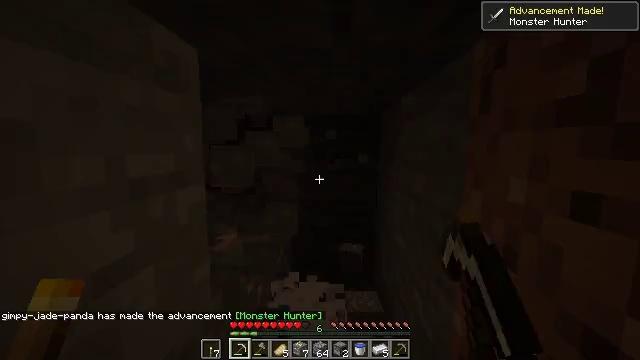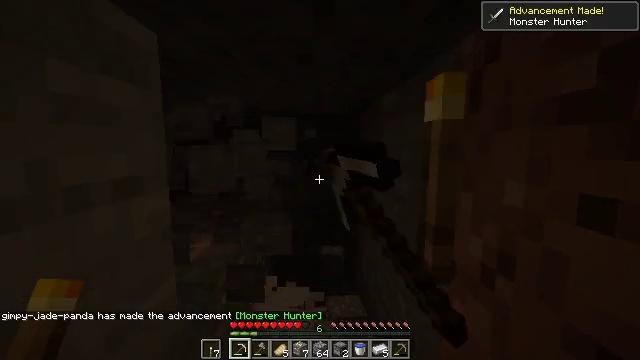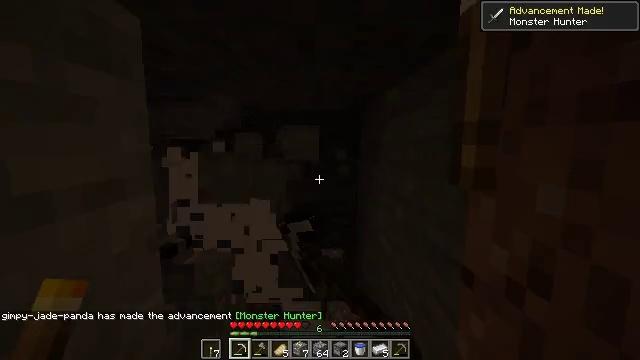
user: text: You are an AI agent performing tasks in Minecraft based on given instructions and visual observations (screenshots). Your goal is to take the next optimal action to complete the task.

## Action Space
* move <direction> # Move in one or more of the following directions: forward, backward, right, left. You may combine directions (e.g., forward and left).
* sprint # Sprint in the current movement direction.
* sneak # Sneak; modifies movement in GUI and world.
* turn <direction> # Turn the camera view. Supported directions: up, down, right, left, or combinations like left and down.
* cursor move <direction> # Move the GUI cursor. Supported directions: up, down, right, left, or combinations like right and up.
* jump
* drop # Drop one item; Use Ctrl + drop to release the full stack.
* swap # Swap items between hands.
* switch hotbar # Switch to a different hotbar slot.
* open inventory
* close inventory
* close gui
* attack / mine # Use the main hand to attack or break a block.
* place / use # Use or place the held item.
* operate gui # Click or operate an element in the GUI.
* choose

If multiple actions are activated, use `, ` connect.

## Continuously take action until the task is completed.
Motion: motion action
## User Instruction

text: Mine infested stone block.
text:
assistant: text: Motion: turn right, attack / mine
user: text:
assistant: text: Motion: attack / mine
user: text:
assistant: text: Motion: attack / mine